Question: I'm facing a problem while i want to post just text-msg to FB friend wall. I know that i can share link and than additionally write the msg of the post. But i am wondering if there is any way automatically to pass the msg field as a param to the dialog.
I want my text to be shown on the place of the hint "Write something..."

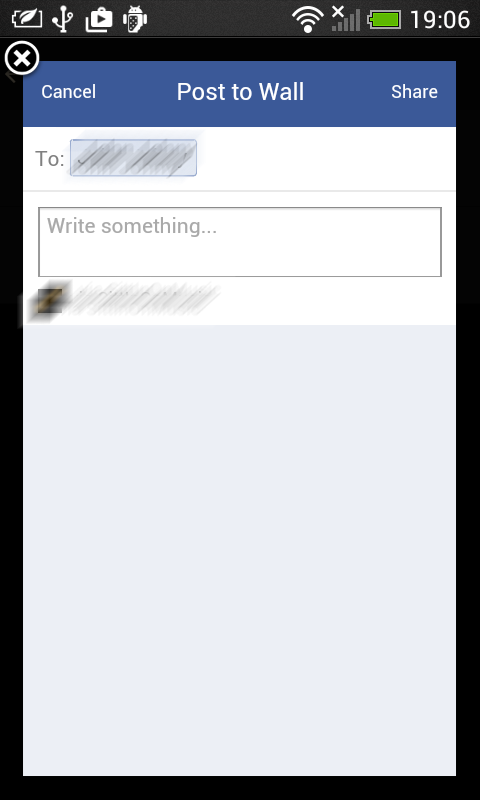
Answer: It is not possible and not allowed. Check out the <URL>:
> 2.3: Don't prefill captions, comments, messages, or the user message parameter of posts with content a person didn't create, even if the
person can edit or remove the content before sharing.